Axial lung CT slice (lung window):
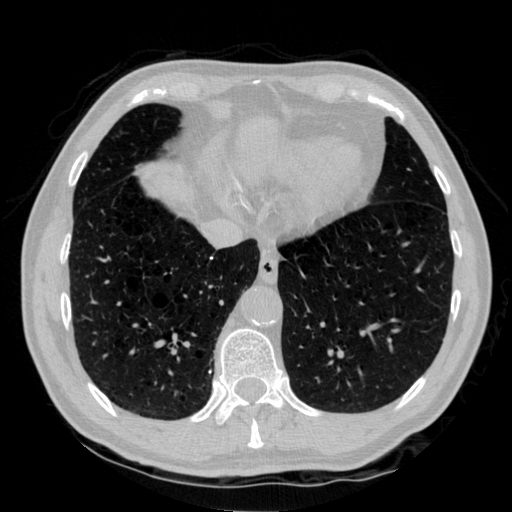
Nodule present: no